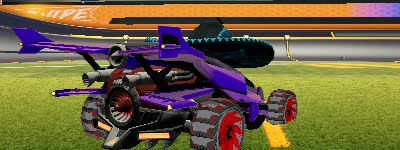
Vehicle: aftershock